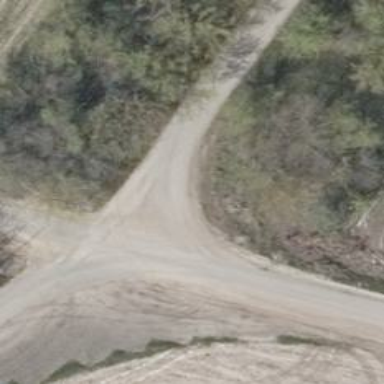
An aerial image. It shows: Well-maintained track road of grade 1.